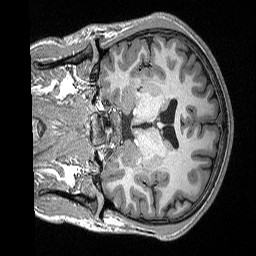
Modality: T1w
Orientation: coronal
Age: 19
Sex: male
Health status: healthy
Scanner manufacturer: siemens
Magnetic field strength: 3 T
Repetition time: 2.3 s
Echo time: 0.00298 s